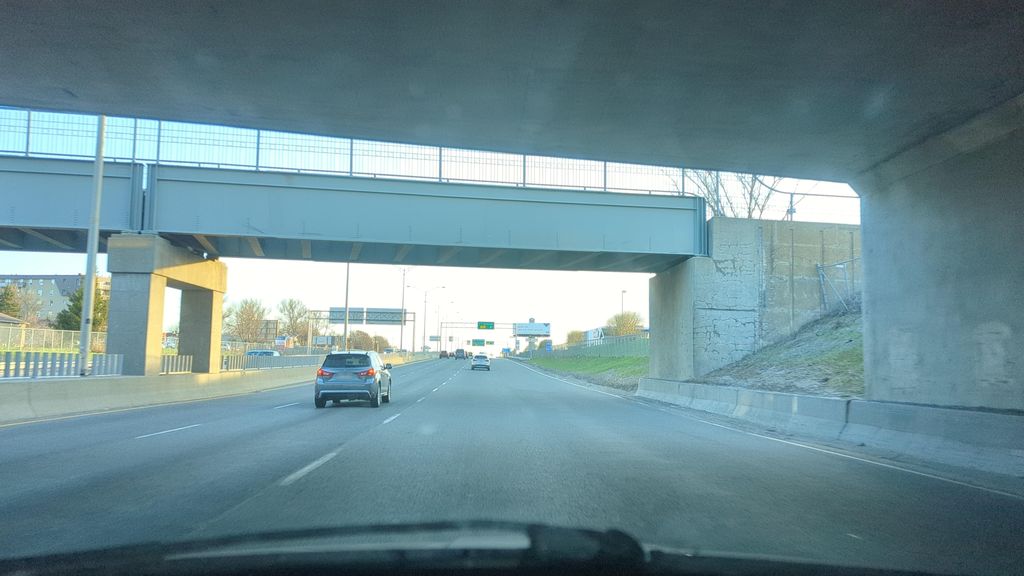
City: quebec_city